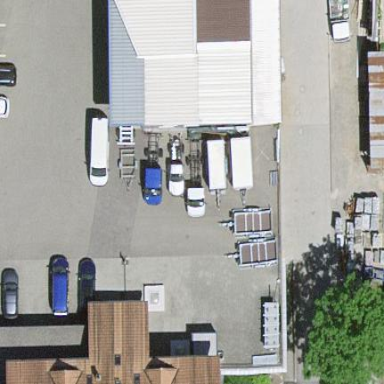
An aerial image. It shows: Industrial building.